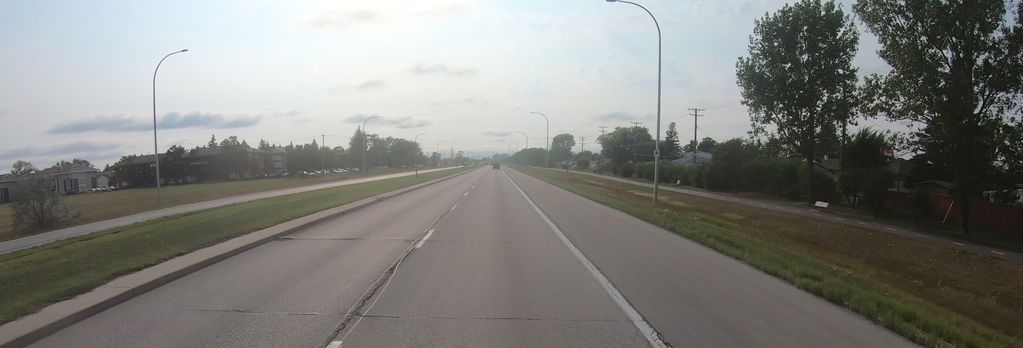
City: winnipeg